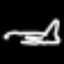
Label: airplane